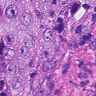
Metastatic tissue present: yes